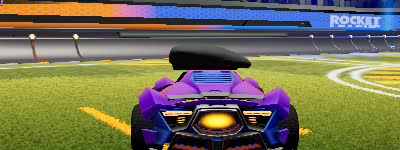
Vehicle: werewolf